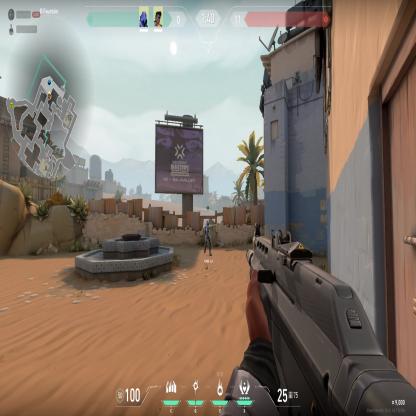
Label: teammate